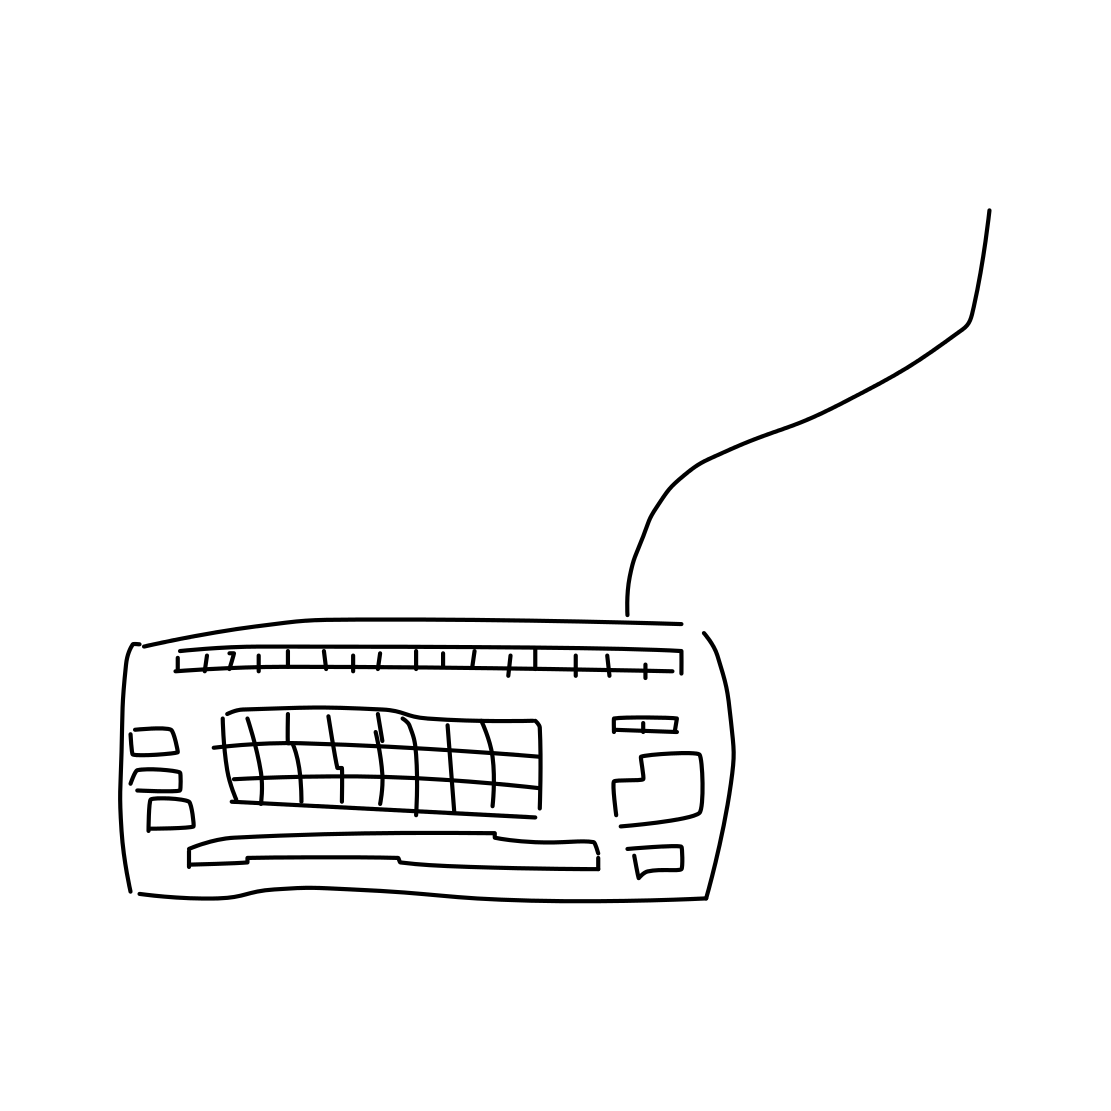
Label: keyboard